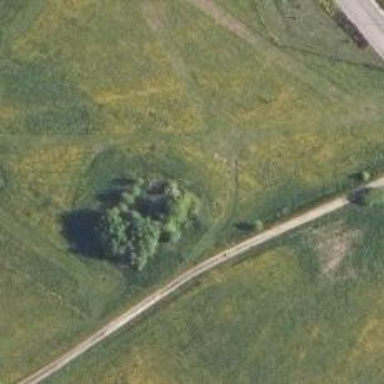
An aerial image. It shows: Disc golf course for leisure activity.